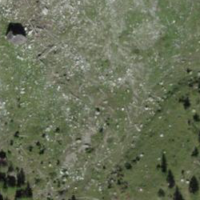
EUNIS habitat code: 23
Species observed at this site:
Dryas octopetala